Interaction volume radius: 5 \u00c5
Interaction volume height: 15 \u00c5
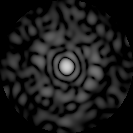
Disorder parameter: 0.8795